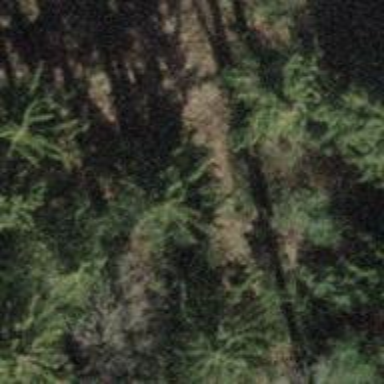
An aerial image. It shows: Grass track with grade 5 tracktype.